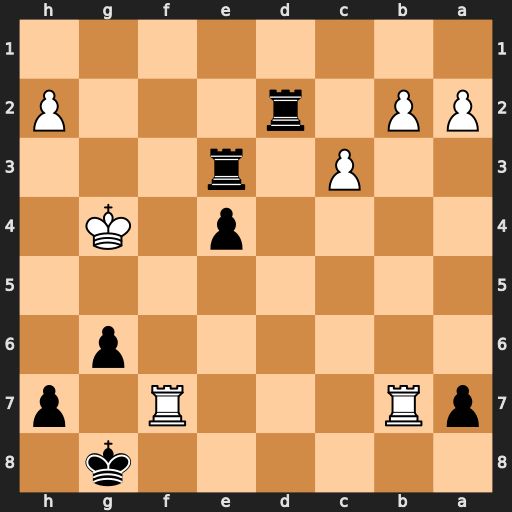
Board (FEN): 6k1/pR3R1p/6p1/8/4p1K1/2P1r3/PP1r3P/8
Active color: b
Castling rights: -
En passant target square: -
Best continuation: Rg2+ Kf4 Rf3+ Kxe4 Rxf7